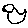
Label: bird